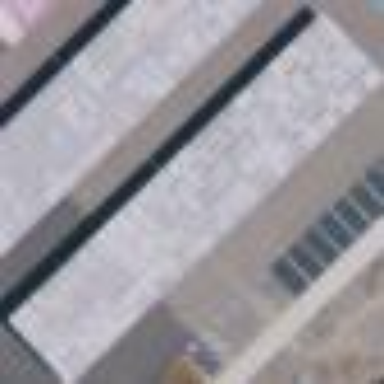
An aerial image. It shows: Solar photovoltaic panel on the roof of building used as solar power generator.